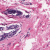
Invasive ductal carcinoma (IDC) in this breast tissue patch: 0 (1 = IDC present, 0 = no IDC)